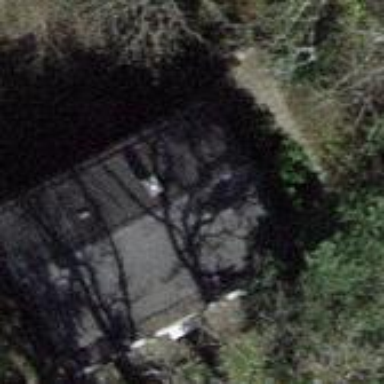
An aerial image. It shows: Simple house.